Question: I am developing a python GUI that plots many lines, arrows and rectangles on a matplotlib canvas.
The rectangles go aligned with the lines: Rotated rectangle above line
Here is the picture.

I want to set a transform on the Rectangle, so that the side's length perpendicular to the line are in axes coordinates units (transAxes), and the sides parallel to the line are in data coordinates units (transData).
I know that blended_transform is can be used to define to different transforms for x-axis and y-axis. This is similar, but the directions in which the transforms are applied are not neccessary the horizontal and vertical direction. Is there a way of defining a custom blended transform that works on rotated directions instead of x-y directions? The documentation on transforms is not very helpful when trying to create a custom one.
Thanks!
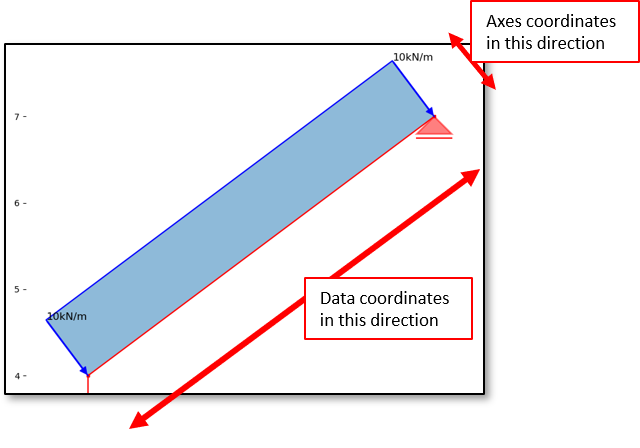
Answer: The questions in the comments weren't answered, so one needs to make some assumptions. Let's say the rotation is supposed to happen in display space and the axes coordinates are those in y-axis direction. Then a possible transform could look like
'''
trans = ax.get_xaxis_transform() + mtrans.Affine2D().rotate_deg(angle)
'''
In this case the first dimension are data coordinates, the second are axes coordinates.
Some example:
'''
import matplotlib.pyplot as plt
import matplotlib.transforms as mtrans
fig, ax = plt.subplots()
angle = 38 # degrees
trans = ax.get_xaxis_transform() + mtrans.Affine2D().rotate_deg(angle)
ax.plot([5,9],[0,0], marker="o", transform=trans)
rect = plt.Rectangle((5,0), width=4, height=0.2, alpha=0.3,
transform=trans)
ax.add_patch(rect)
ax.set(xlim=(3,10))
plt.show()
'''
<URL>
If instead you want rotation about a point in data coordinates, a single transform is not doing the job. For example for a rotation about (5,5) in data space,
'''
import matplotlib.pyplot as plt
import matplotlib.transforms as mtrans
fig, ax = plt.subplots()
ax.set(xlim=(3,10),ylim=(4,10))
fig.canvas.draw()
angle = 38 # degrees
x, y = ax.transData.transform((5,5))
_, yax = ax.transAxes.inverted().transform((0,y))
transblend = ax.get_xaxis_transform()
x, y = transblend.transform((5,yax))
trans = transblend + mtrans.Affine2D().rotate_deg_around(x,y, angle)
ax.plot([5,9],[yax,yax], marker="o", transform=trans)
rect = plt.Rectangle((5,yax), width=4, height=0.2, alpha=0.3,
transform=trans)
ax.add_patch(rect)
plt.show()
'''
Note that this invalidates as soon as you change the limits or figure size.